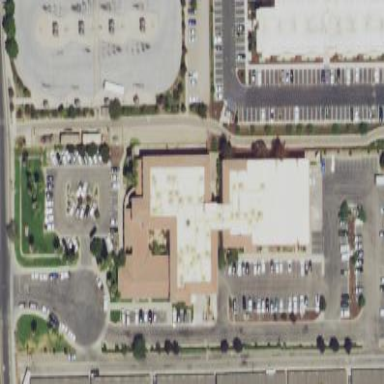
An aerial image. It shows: Industrial building.